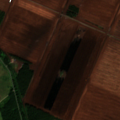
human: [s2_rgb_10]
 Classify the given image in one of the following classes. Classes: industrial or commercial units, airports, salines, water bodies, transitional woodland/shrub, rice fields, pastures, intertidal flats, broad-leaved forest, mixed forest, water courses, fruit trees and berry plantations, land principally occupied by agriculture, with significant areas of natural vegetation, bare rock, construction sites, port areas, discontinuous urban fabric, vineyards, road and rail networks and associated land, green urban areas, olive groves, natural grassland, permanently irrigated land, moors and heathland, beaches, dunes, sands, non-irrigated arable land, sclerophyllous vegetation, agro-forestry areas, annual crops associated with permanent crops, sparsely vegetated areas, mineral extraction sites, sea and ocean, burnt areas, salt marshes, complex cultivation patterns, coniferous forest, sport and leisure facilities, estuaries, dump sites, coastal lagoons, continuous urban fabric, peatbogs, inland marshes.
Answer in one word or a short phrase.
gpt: pastures, broad-leaved forest, peatbogs